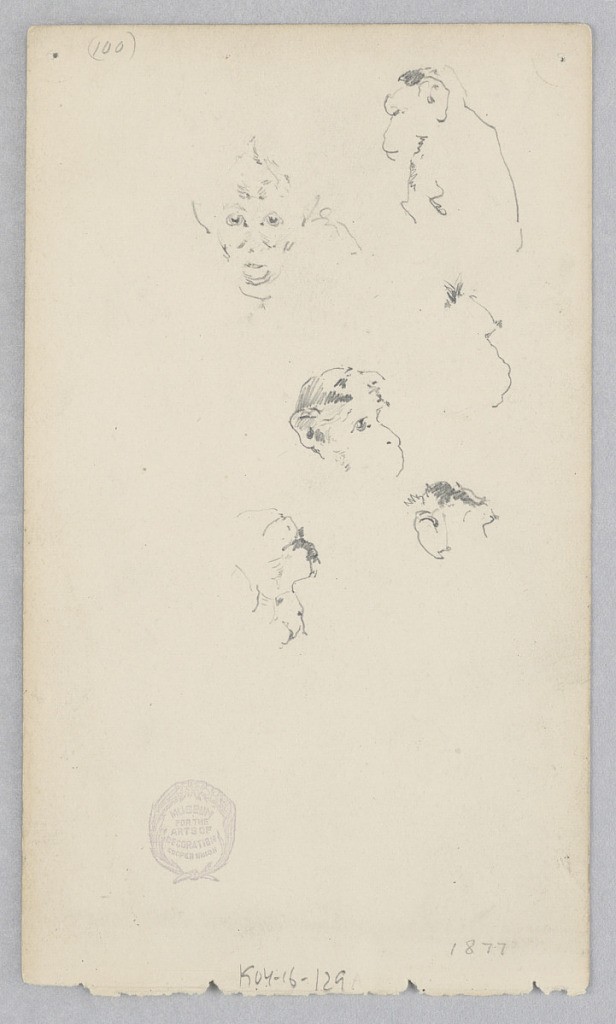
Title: Monkey
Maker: Robert Frederick Blum, American, 1857–1903
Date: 1877
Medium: Graphite on wove paper
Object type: Drawing
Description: Sketches of a monkey.